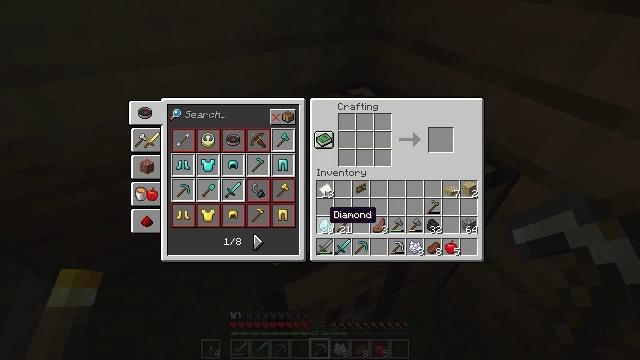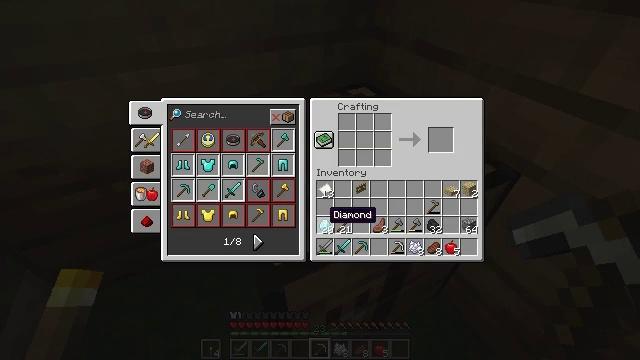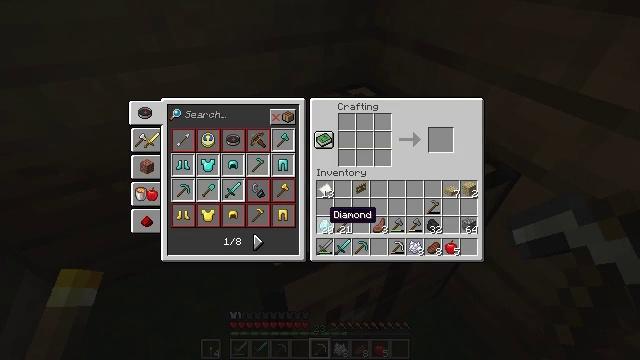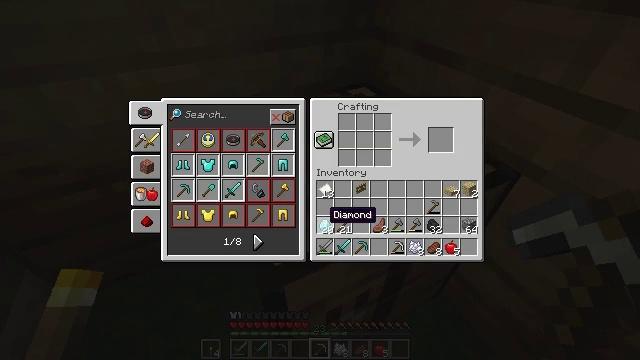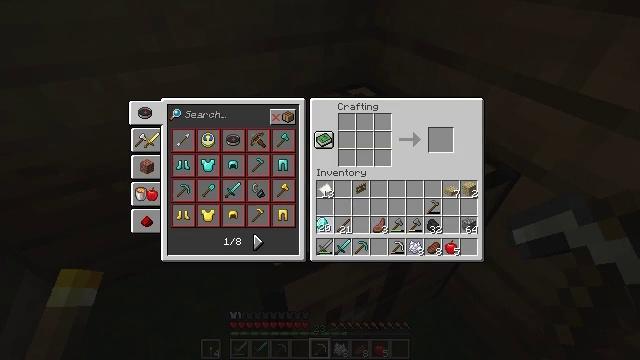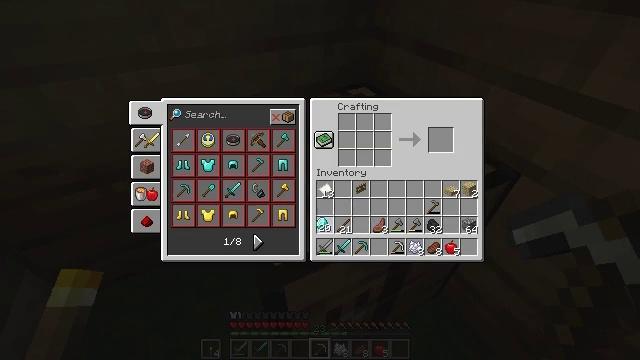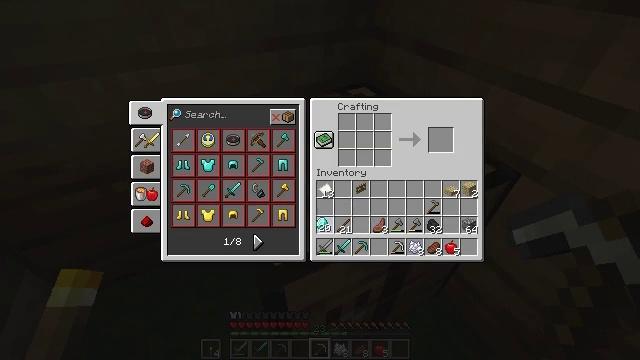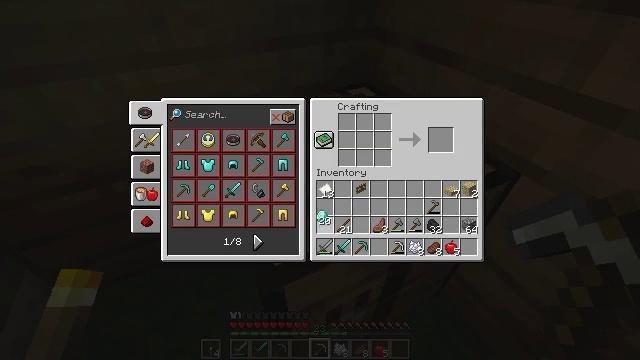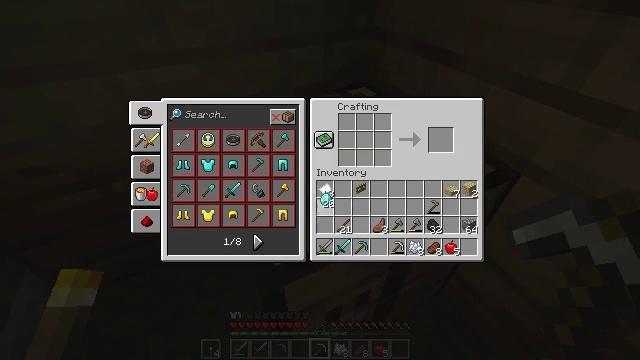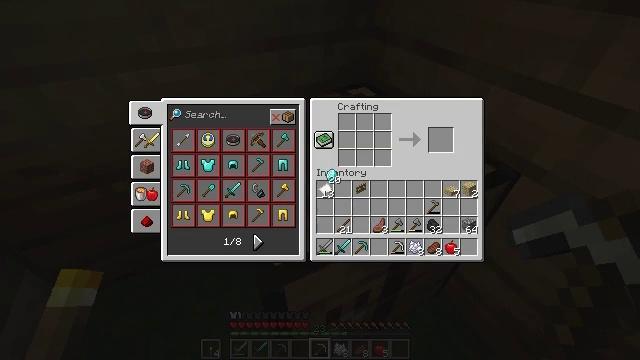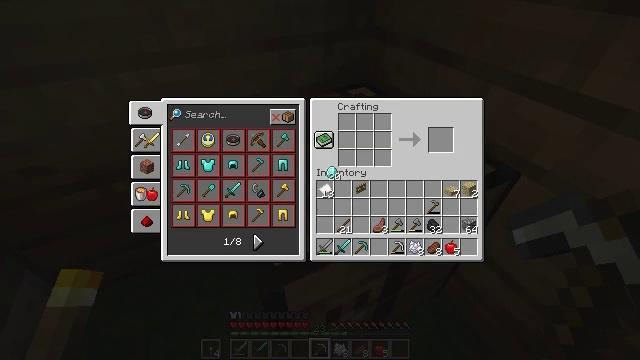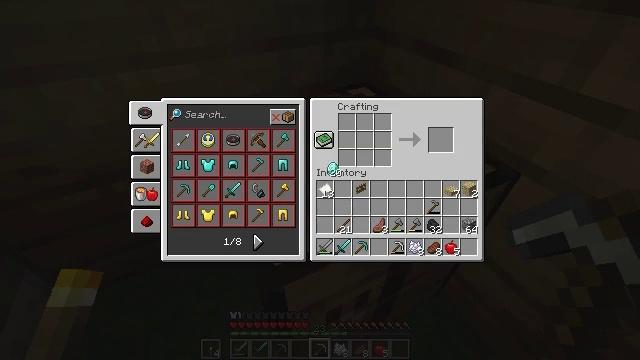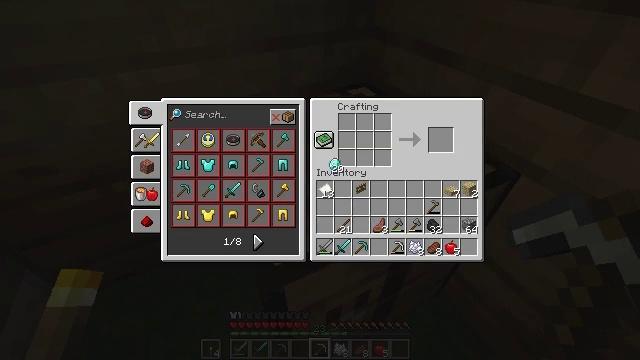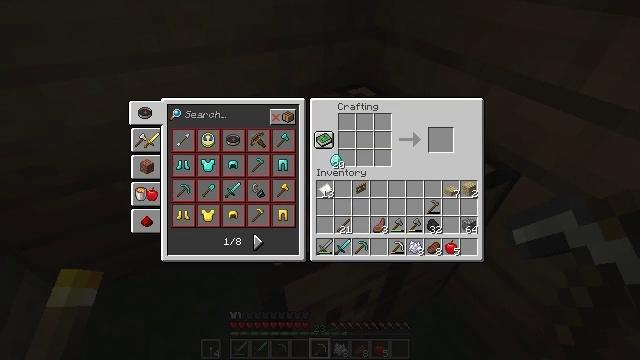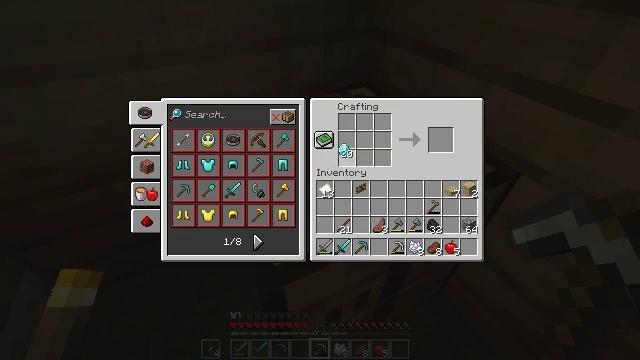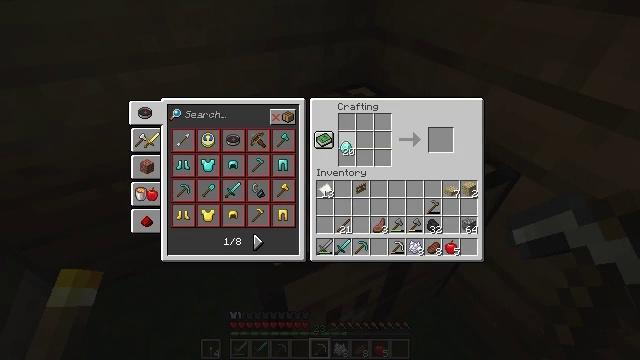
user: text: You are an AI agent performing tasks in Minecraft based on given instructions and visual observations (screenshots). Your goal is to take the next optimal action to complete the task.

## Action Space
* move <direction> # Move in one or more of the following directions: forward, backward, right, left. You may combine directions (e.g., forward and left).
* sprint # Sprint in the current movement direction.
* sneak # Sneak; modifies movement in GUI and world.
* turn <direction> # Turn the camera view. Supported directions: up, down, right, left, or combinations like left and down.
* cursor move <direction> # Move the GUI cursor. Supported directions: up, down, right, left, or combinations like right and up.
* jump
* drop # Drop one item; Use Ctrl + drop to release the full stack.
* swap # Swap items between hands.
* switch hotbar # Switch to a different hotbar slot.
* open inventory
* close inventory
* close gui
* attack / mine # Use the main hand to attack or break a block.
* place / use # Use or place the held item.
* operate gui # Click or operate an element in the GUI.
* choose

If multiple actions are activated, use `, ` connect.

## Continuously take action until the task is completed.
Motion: motion action
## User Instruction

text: Create a diamond axe with diamonds and sticks.
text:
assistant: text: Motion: no_op
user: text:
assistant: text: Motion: no_op
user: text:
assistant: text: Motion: no_op
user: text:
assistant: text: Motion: operate gui
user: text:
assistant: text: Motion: operate gui
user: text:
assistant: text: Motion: operate gui
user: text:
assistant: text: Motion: cursor move up
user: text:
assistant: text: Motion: cursor move up
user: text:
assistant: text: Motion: cursor move up
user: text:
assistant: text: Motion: no_op
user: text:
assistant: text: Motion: no_op
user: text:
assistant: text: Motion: no_op
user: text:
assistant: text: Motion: no_op
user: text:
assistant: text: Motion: cursor move right and up
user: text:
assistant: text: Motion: no_op
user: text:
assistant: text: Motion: no_op
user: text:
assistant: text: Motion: no_op
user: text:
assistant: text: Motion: no_op
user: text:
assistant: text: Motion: no_op
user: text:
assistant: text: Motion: no_op
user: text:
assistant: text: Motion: no_op
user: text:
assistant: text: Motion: no_op
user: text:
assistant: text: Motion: no_op
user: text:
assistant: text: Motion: no_op
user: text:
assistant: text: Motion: no_op
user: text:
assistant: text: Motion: no_op
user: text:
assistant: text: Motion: no_op
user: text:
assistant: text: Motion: no_op
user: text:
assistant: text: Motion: no_op
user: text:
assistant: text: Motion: no_op